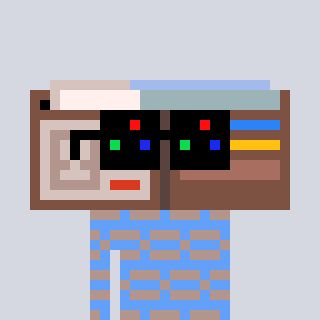
a pixel art character with square black sunglasses, a wallet-shaped head and a blue-colored body on a cool background